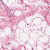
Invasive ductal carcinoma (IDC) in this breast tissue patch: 0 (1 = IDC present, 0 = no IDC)